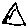
Label: triangle